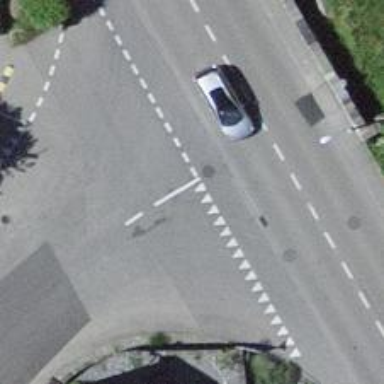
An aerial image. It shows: Road with "give way" sign.